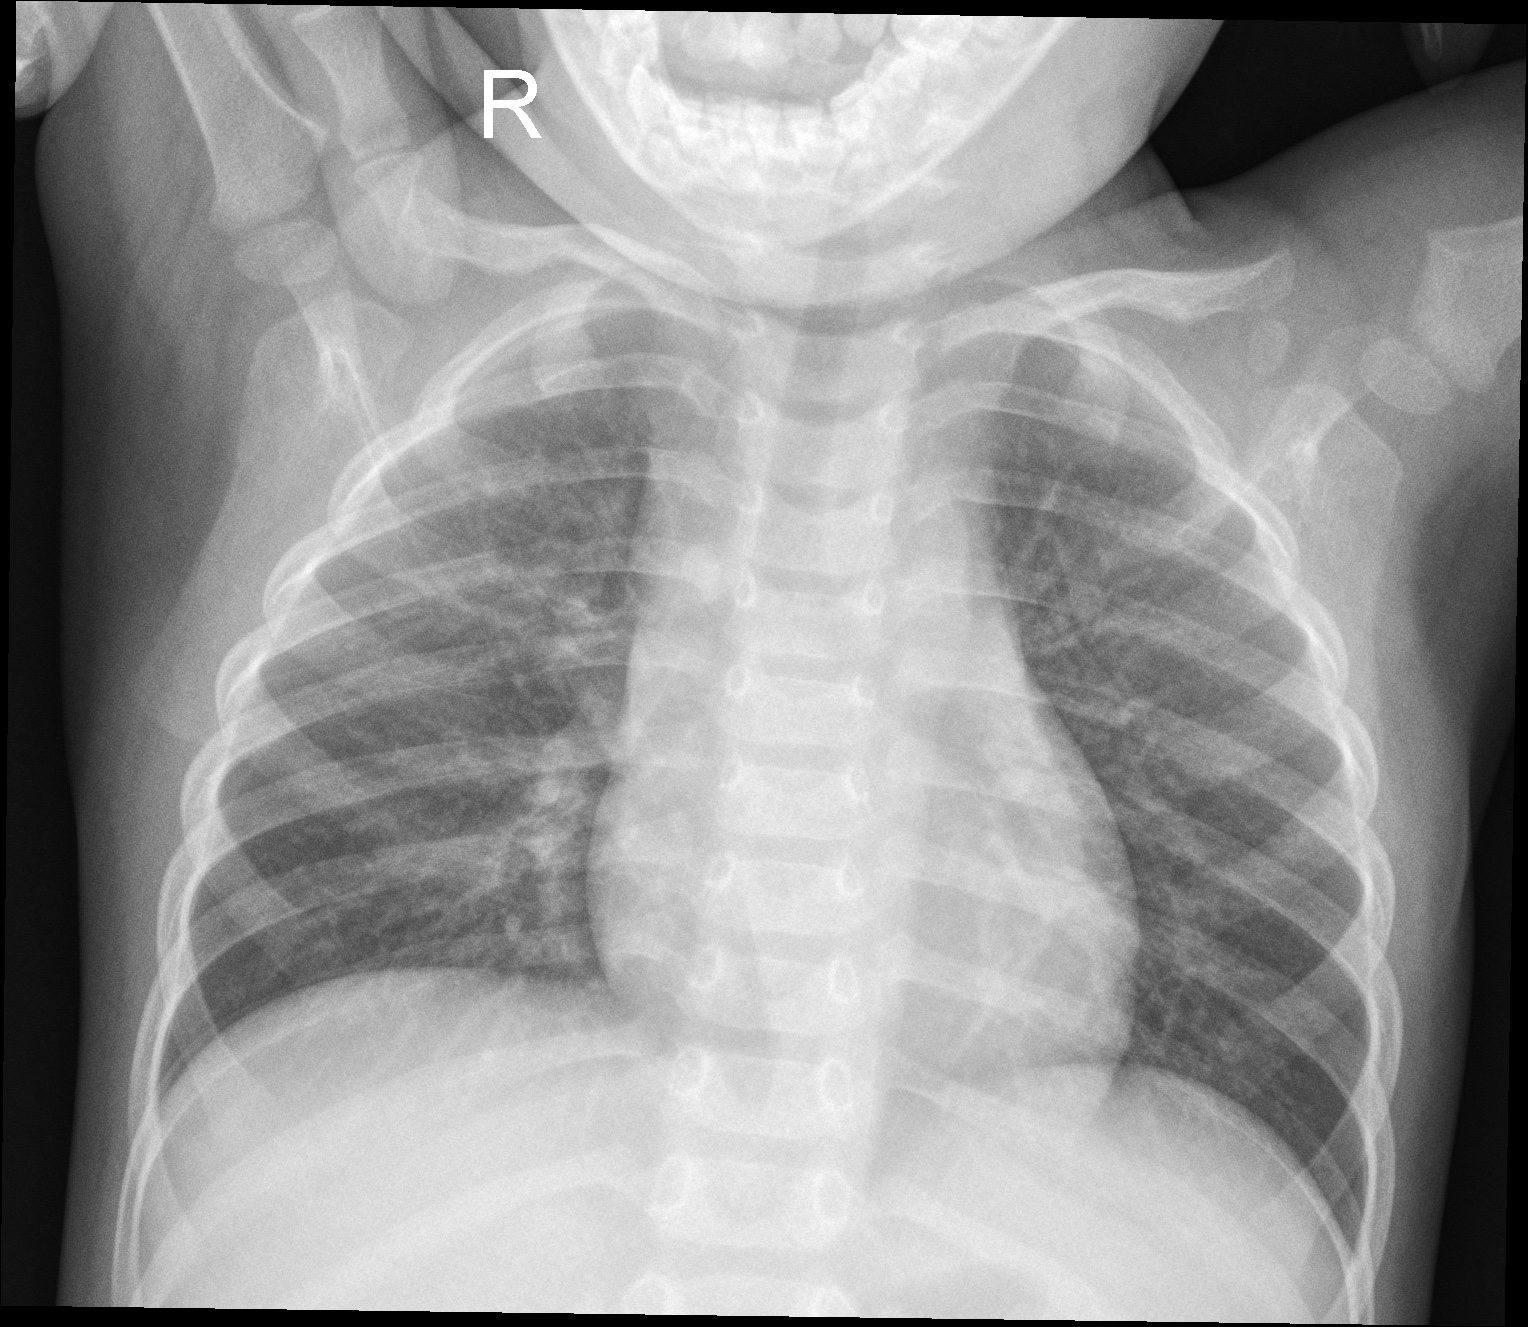
Diagnosis: NORMAL